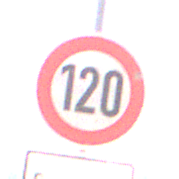
Verkehrszeichen: Geschwindigkeit120
Zusatzzeichen unten: ZeitangabenMitBeschraenkungAufWochentage8
Umgebung: Outdoor, Nature
Tageszeit: Midday
Wetter: PartlyCloudy
Licht: Natural
Jahreszeit: NotSpecified
Kontrast: HighContrast